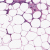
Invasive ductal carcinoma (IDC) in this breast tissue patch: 0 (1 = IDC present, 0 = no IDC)